Field crop: maize
Growth stage: 2
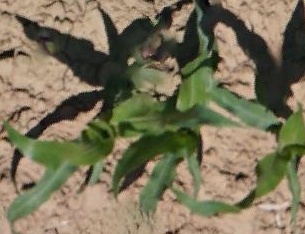
Species: maize